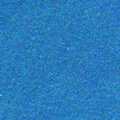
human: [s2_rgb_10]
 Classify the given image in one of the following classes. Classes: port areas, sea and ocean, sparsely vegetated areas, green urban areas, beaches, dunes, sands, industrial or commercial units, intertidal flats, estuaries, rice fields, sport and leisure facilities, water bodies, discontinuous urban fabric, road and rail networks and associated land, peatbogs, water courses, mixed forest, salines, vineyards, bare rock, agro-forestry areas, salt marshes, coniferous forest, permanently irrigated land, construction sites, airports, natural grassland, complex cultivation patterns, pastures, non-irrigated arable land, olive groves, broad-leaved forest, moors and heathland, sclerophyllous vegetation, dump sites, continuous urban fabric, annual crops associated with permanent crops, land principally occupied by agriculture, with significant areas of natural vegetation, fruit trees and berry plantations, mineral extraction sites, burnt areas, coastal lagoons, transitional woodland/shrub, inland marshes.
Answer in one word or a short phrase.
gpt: sea and ocean